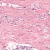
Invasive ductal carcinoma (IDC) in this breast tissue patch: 0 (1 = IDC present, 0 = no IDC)